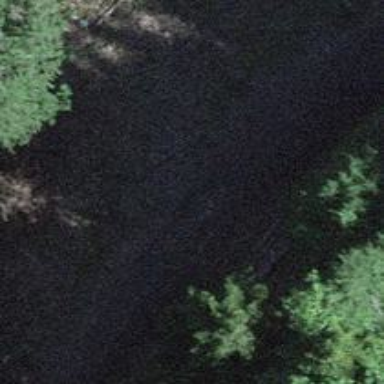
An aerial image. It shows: Unpaved track with grade2 surface.